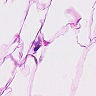
Metastatic tissue present: no